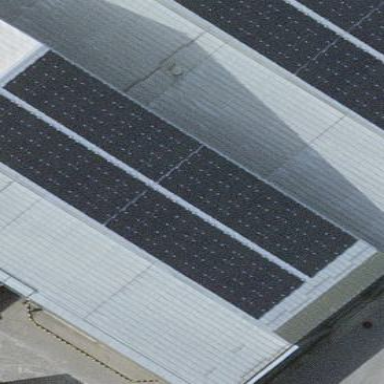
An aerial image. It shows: Solar photovoltaic panel generator.